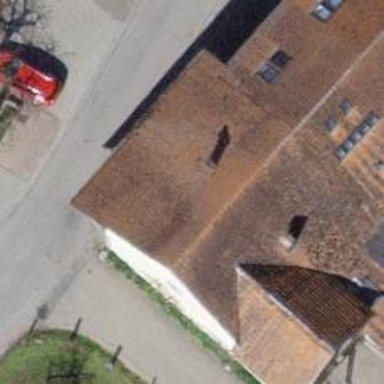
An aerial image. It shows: Farm shop.